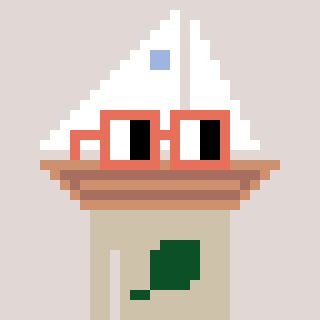
a pixel art character with square orange glasses, a sailboat-shaped head and a bege-colored body on a warm background